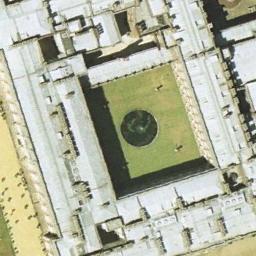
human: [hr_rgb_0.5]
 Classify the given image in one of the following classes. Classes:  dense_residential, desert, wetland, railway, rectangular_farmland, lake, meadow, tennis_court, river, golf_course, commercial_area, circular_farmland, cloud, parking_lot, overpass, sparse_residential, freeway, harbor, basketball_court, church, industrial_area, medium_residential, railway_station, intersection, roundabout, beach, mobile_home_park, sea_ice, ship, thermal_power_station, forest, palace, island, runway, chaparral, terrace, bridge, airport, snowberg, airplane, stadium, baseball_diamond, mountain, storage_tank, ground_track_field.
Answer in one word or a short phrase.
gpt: palace